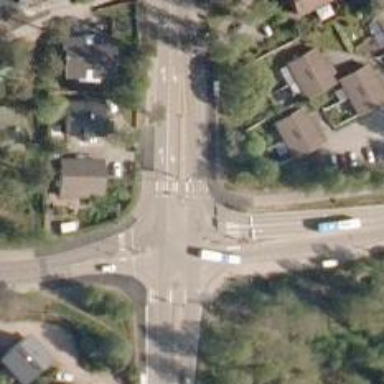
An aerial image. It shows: Crossing road.